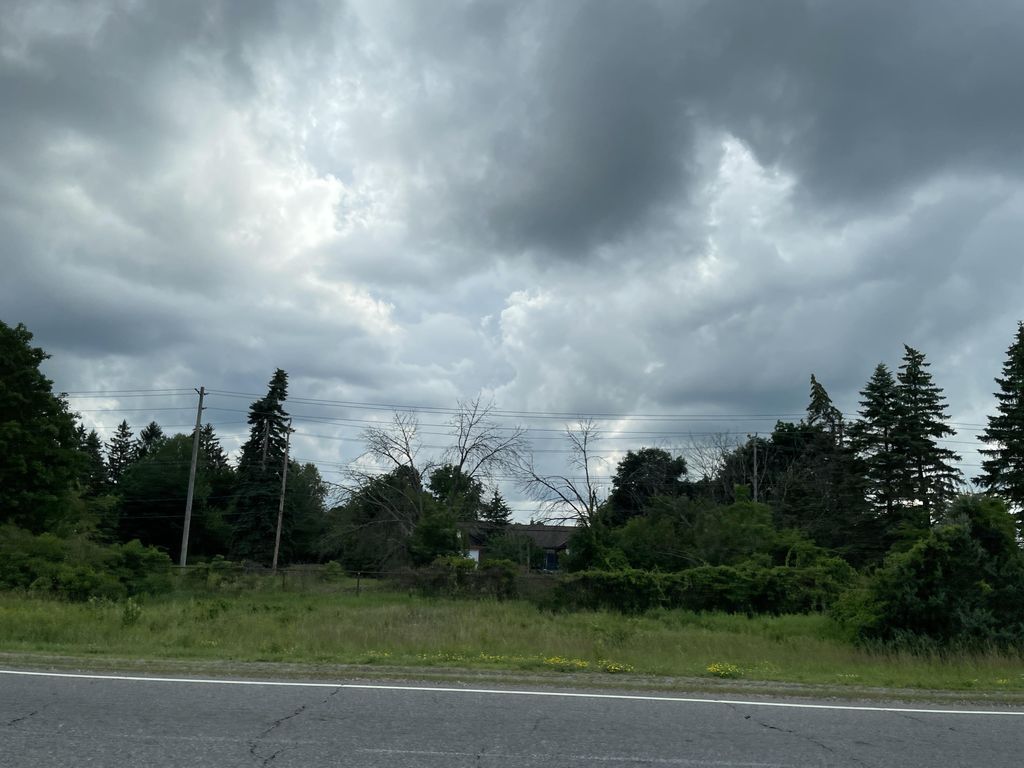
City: kitchener-waterloo